Question: I want to report status of an operation in a WinForm application written in C#.
To make it more user-friendly, I want to show an icon on the left depending on the status.
- -
I wanted to use the native WinForms Label control which works well with animated GIFs and looks as standard as it can get.
My problem however is that text comes is written over the picture.
There does not seem to be any property to set a margin for the text.
I tried the most obvious thing, which is to prefix it with spaces, which works, except when the text wraps to the next line, as shown below.

I would prefer not spend too much time writing/testing/debugging derived control for this if possible...
I could put a quick and dirty user-control, with a picturebox on the left of a label, but it doesn't feel very clean.
Is there any trick to get around this quickly and elegantly, or can someone point me to a Label derived class supporting this that is relatively lightweight? (I had a look at CodeProject but couldn't find much).
Thank you.
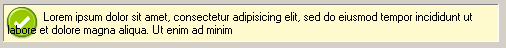
Answer: The quick-and-dirty usercontrol with an image and a separate label is your best option. Just add a public string property to set the label's text and you're pretty much done.